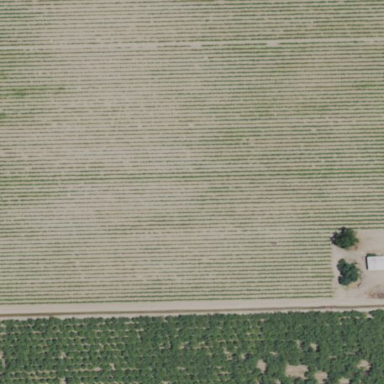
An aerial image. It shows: Vineyard with grape crops.